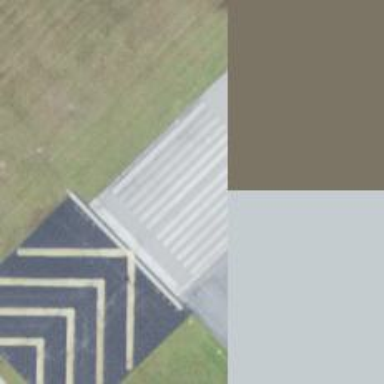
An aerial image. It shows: Asphalt runway at the airport.